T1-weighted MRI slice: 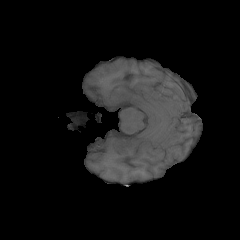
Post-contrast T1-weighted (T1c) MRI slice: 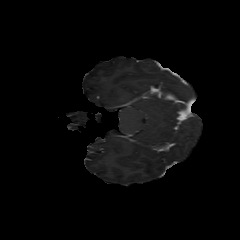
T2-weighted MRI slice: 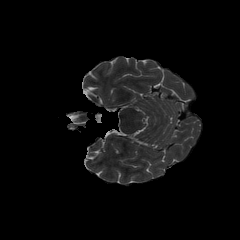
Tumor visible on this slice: no